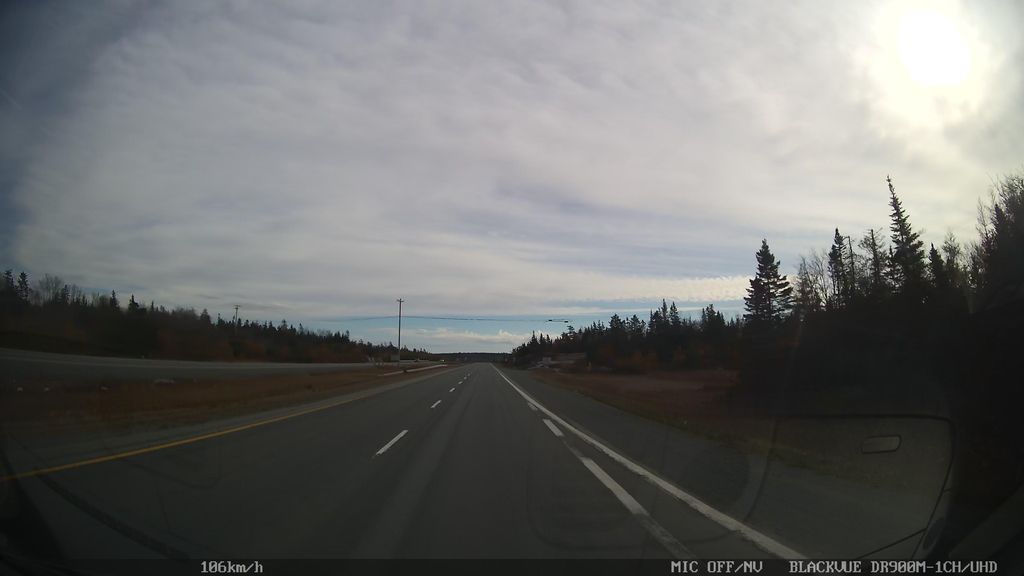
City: halifax